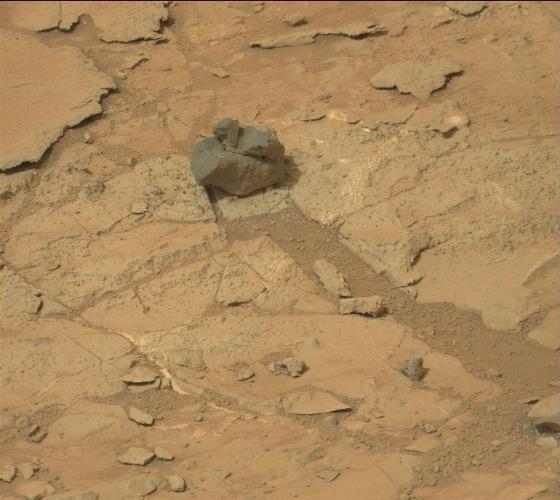
Terrain classes present: Bedrock, Gravel / Sand / Soil, Rock, Shadow